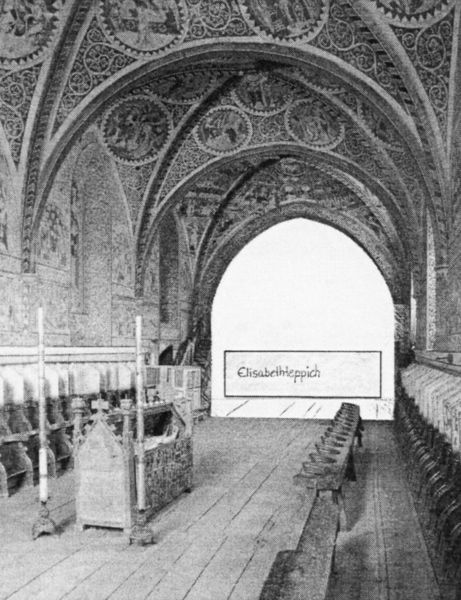
Titel: Kloster Wienhausen (Zisterzienserkloster)
Standort: Wienhausen (EU - D - Nds)
Schlagwörter: weiß, grau, holz, raum, schwarz, malerei, ornament, teppich, innenraum, kirche, decke, schrift, saal, rundbogen, gestühl, holzboden, ornamente, kerzen, foto, fotografie, bögen, gewölbe, schwarzweiß, altar, bänke, langhaus, kerzenständer, sarg, querhaus, apsis, messe, chor, kapelle, elisabeth, deckengemälde, schrein, kandelaber, deckenmalerei, chorgestühl, deckengewölbe, gewölbedecke, elisabethteppich, holzboden schrift